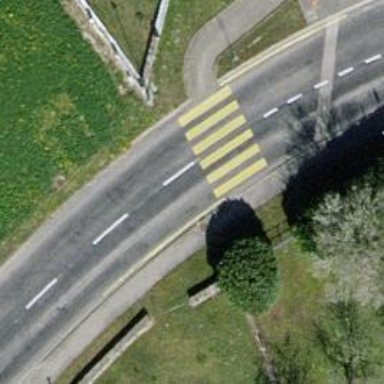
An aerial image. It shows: Marked zebra crossing on the road.